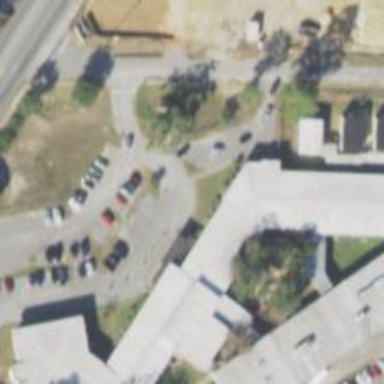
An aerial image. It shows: Parking space.